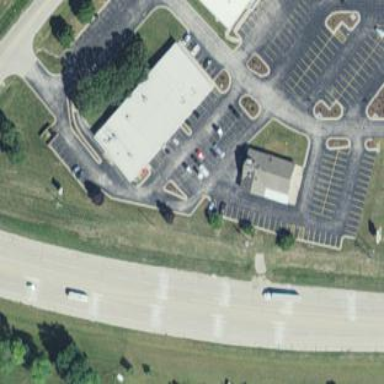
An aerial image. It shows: Commercial building housing fast food outlet.